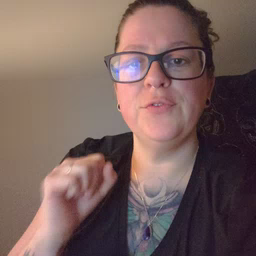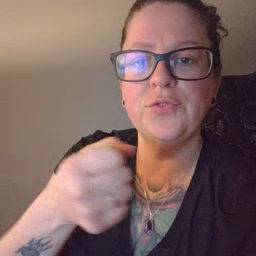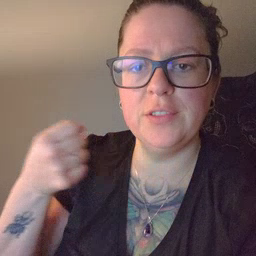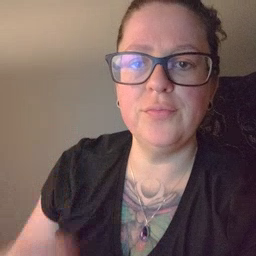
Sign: refrigerator